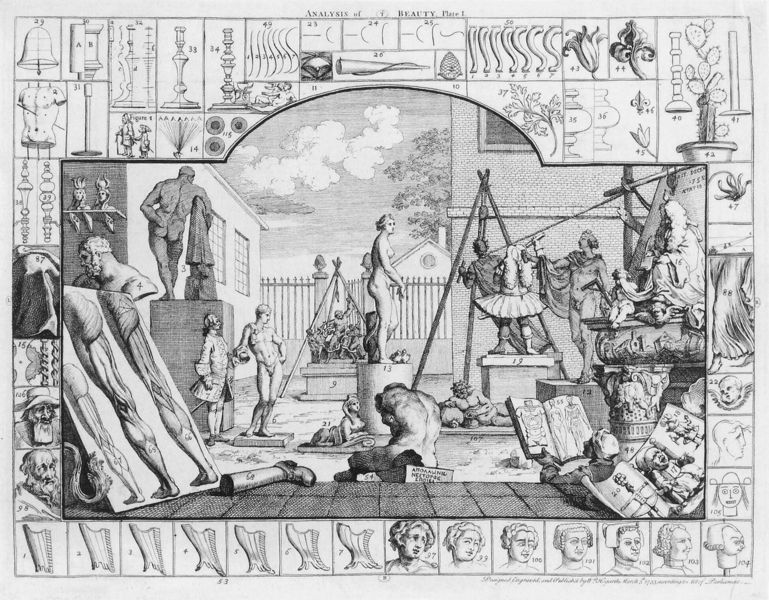
Titel: Eine Analyse der Schönheit
Künstler: William Hogarth
Institution: München Staatliche Graphische Sammlung
Schlagwörter: akt, körper, mann, nackt, wolken, menschen, frau, frisuren, rücken, schwarz, skizze, zeichnung, haus, zaun, anatomie, gesicht, portrait, brunnen, skulptur, statue, beine, perücke, bein, leidenschaft, modell, perspektive, studie, figuren, muskeln, vergänglichkeit, buch, zentralperspektive, torso, schwarz weiss, radierung, stich, stiefel, portraits, modelle, rom, studien, glocke, statuen, schwertlilie, muskel, kaktus, geometrie, bau, ikone, muskulatur, wiegen, proportionen, bildhauer, anleitung, statur, wieß, hogarth, charles le brun, regungen